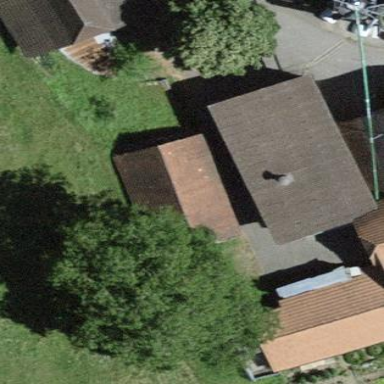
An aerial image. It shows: Rural barn.